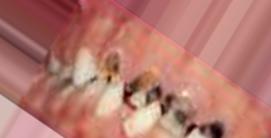
Condition: Caries